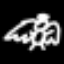
Label: angel